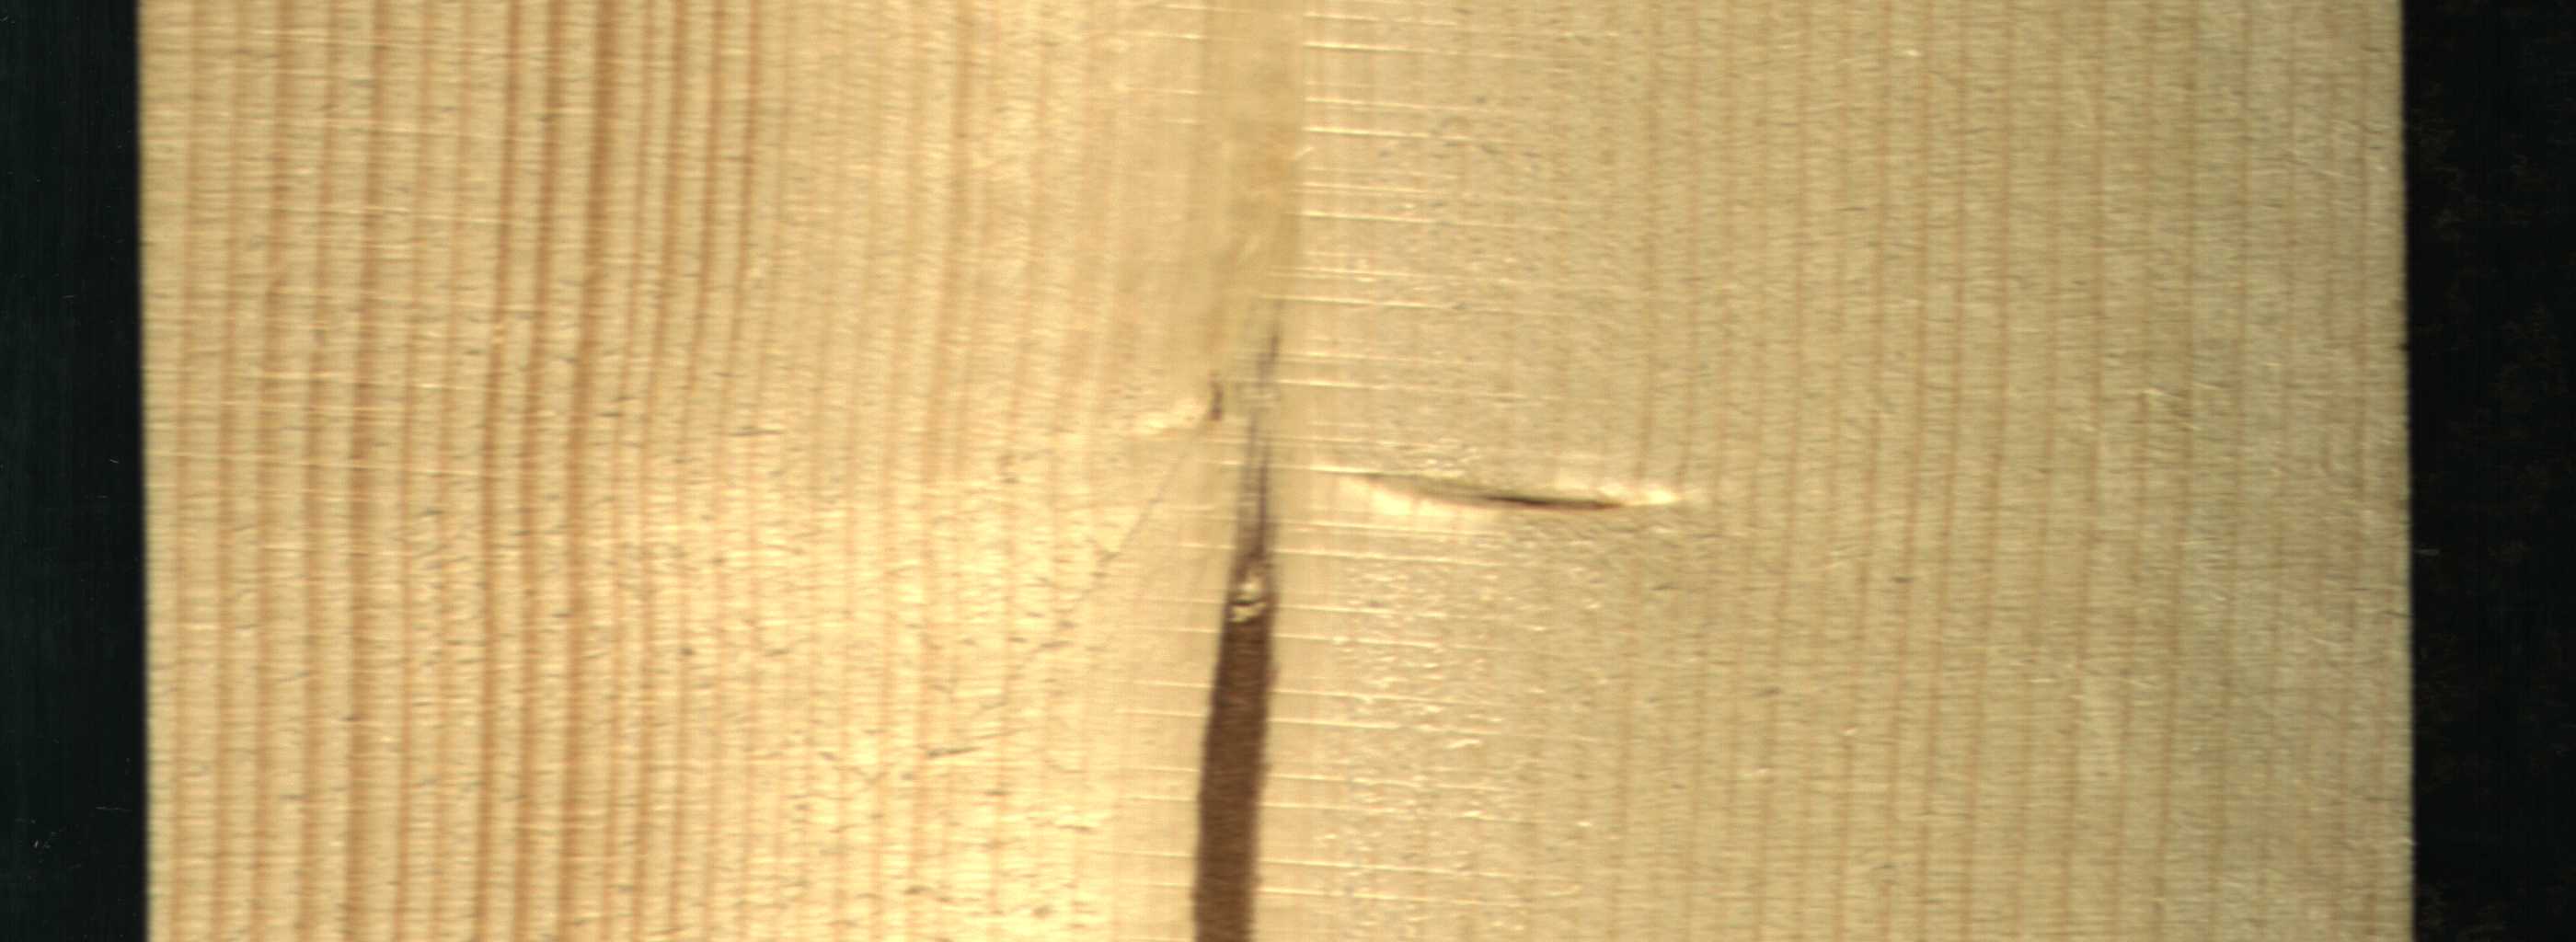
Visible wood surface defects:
Marrow
Live_Knot